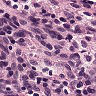
Metastatic tissue present: no